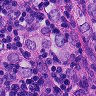
Metastatic tissue present: yes